RGB frame:
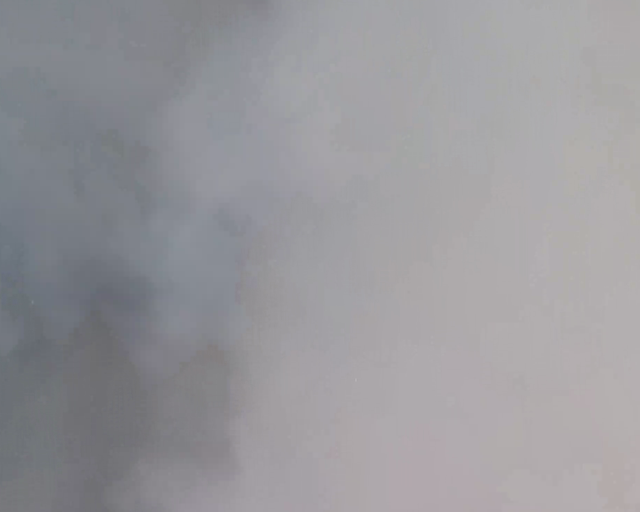
Thermal frame:
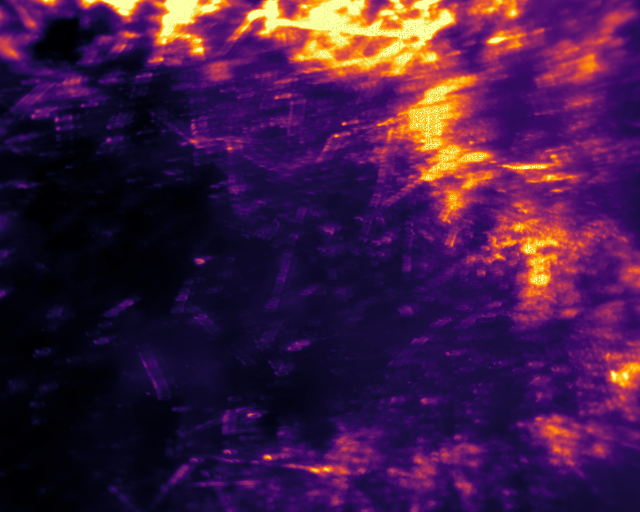
Captured: 2026-02-27 02:39:36
Pixels at or above 80 °C: 67031 (fraction of frame: 0.2046)